Interaction volume radius: 10 \u00c5
Interaction volume height: 10 \u00c5
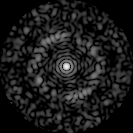
Disorder parameter: 0.8064